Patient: sex M, age 65
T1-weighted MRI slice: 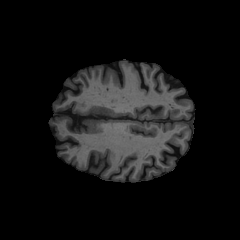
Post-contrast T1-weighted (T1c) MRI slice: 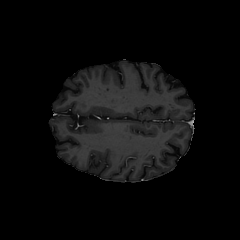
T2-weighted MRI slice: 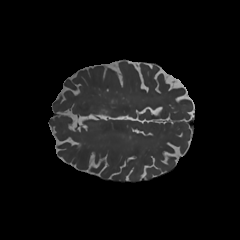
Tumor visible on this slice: no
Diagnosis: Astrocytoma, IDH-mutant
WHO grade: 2